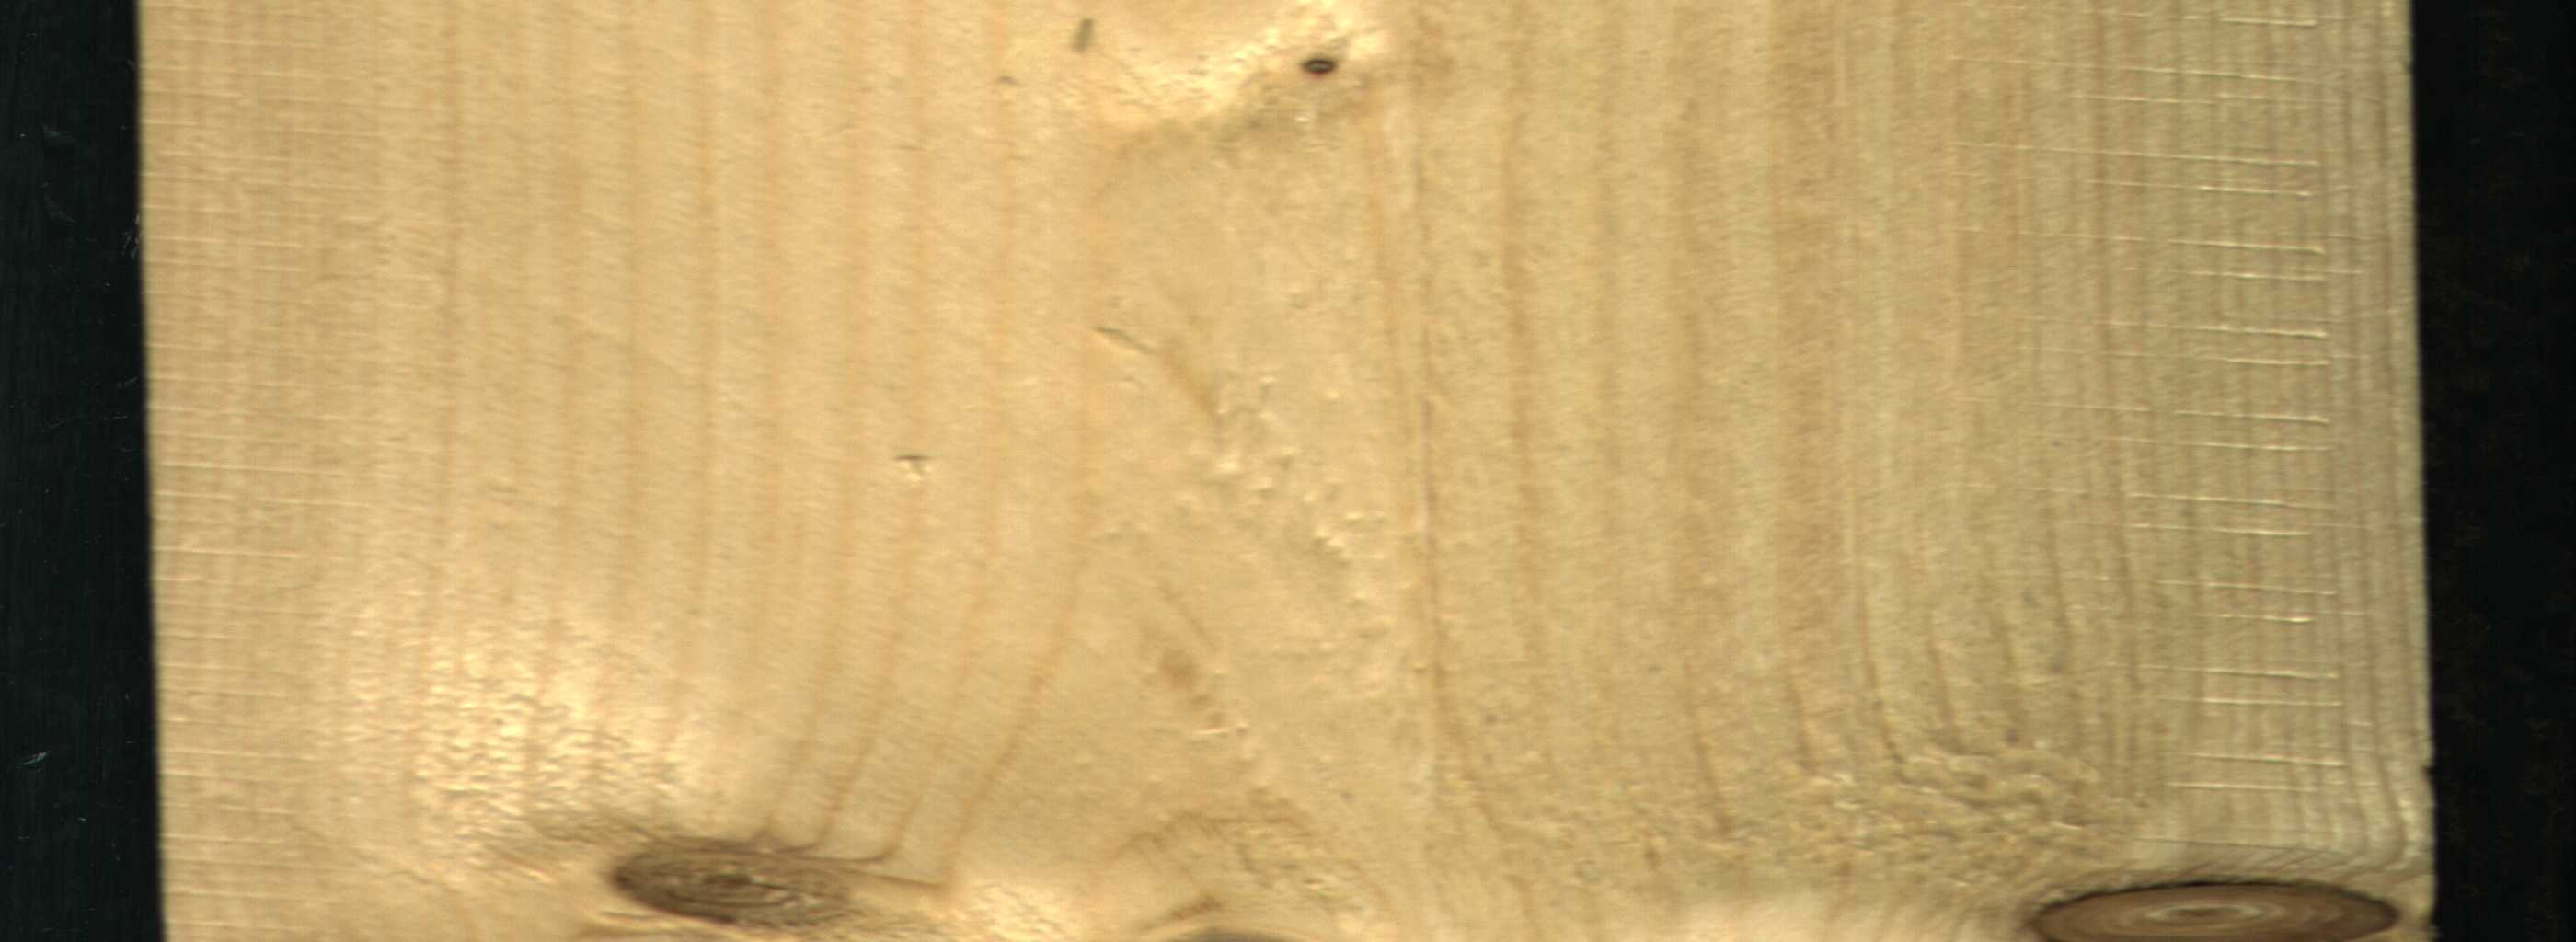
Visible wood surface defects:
Live_Knot
Live_Knot
Live_Knot